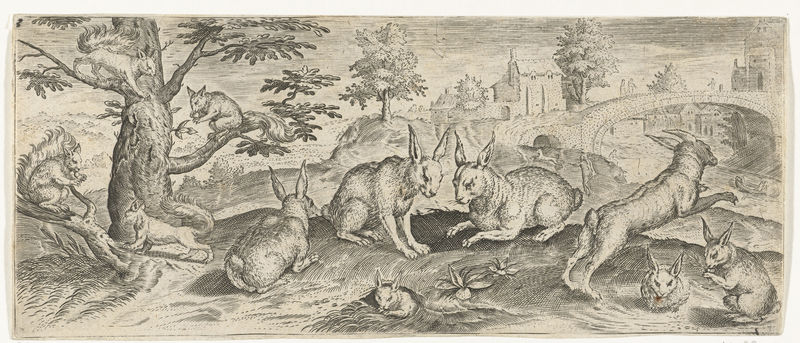
Titel: Eekhoorns en konijnen
Künstler: Abraham de Bruyn
Standort: Amsterdam
Institution: Rijksmuseum
Schlagwörter: people, white, black, grey, nose, sit, sitting, wall, sky, tree, boat, building, house, landscape, nature, water, houses, roofs, trees, village, forest, grass, river, drawing, castle, animals, dog, sketch, tail, bridge, meadow, town, feast, spring, leaves, trunk, family, buildings, ears, pencil, charcoal, jump, eat, eating, fox, castel, woods, serene, wildlife, wild, scenery, leaping, hole, rabbit, squirrel, bunny, rabbits, beaver, climb, tails, climbing, nuts, waters, squirrels, burrow, sauirrels, hares, woodland animals, squirells